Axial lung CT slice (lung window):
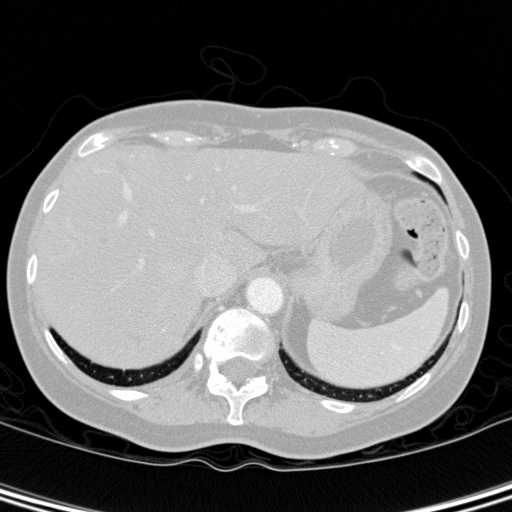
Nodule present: no